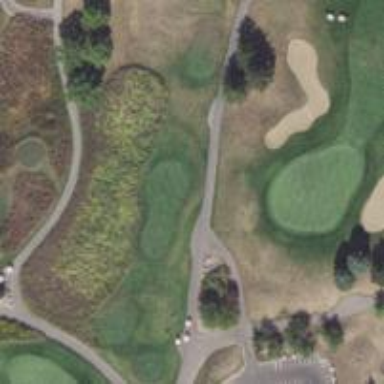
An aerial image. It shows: Path designated for golf carts.